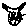
Label: cat